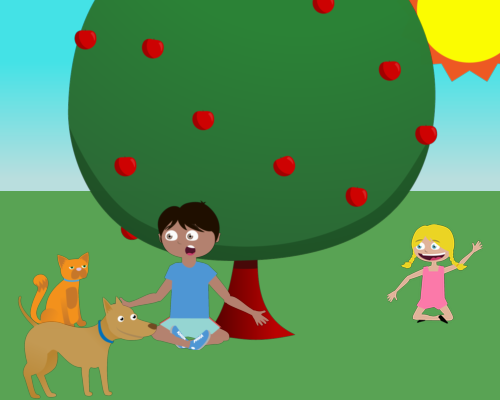
The upper right has a partial sun with a happy woman under it.  at the  center is an apple tree with a boy in front of it and a dog and cat looking at him